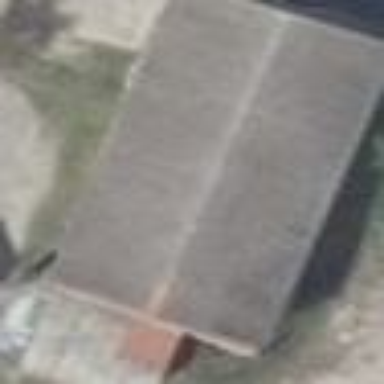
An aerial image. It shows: Shed building.